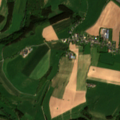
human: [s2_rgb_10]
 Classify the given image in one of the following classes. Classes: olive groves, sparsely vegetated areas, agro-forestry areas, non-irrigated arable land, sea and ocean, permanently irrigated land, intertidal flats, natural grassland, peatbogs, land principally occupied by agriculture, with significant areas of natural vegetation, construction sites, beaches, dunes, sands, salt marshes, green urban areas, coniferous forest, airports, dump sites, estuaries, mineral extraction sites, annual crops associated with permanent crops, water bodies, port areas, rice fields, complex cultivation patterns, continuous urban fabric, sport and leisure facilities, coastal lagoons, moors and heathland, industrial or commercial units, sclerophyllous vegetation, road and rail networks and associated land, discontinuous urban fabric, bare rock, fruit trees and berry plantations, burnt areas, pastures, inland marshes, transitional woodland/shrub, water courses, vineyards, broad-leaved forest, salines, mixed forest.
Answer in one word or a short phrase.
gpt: non-irrigated arable land, pastures, broad-leaved forest, coniferous forest, mixed forest, transitional woodland/shrub